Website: bh-photo
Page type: cross-sells
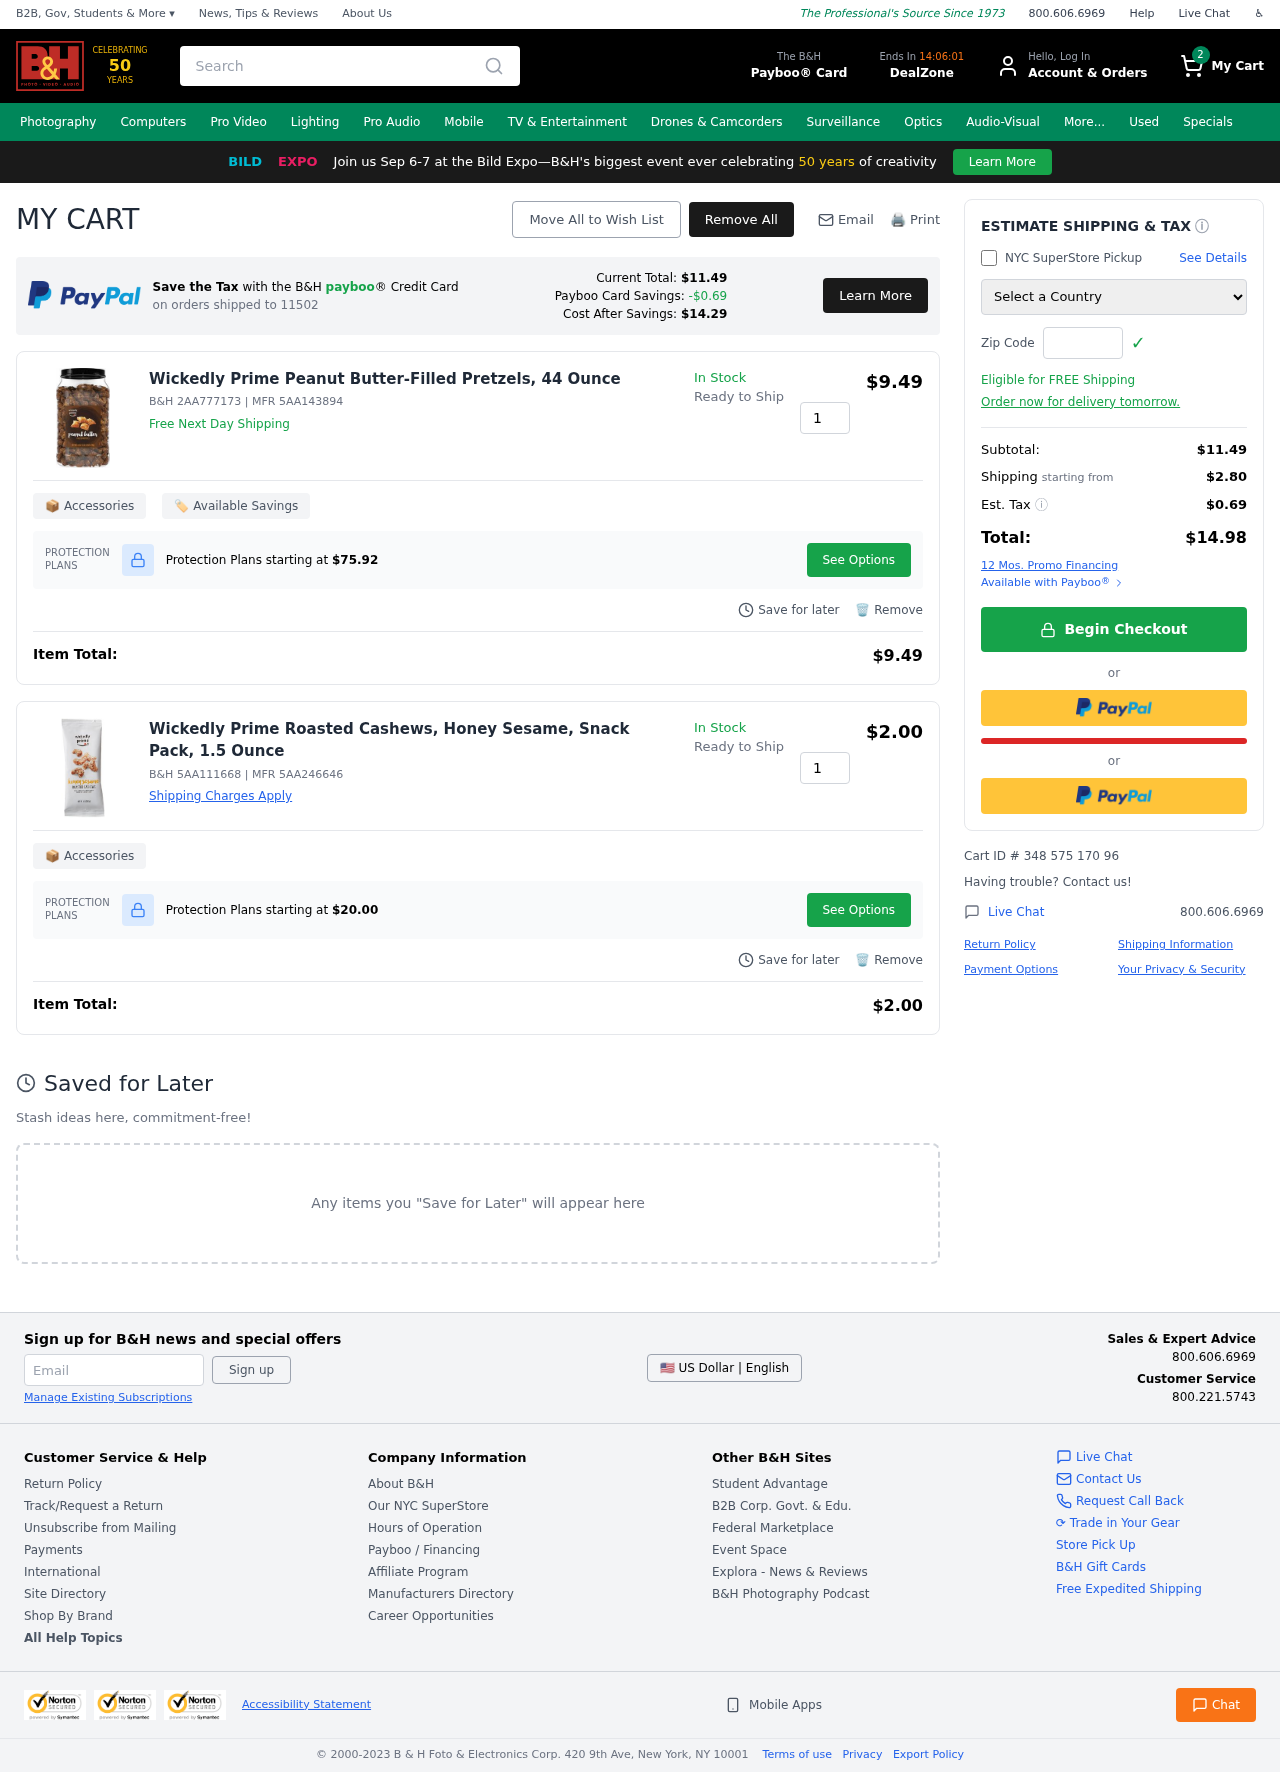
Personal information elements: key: PII_COUNTRY
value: United States
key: PII_POSTCODE
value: on orders shipped to 11502
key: PII_POSTCODE2
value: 66048
Product elements: key: PRODUCT1_NAME
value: Wickedly Prime Peanut Butter-Filled Pretzels, 44 Ounce
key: PRODUCT1_PRICE
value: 9.49
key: PRODUCT1_QUANTITY
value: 1
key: PRODUCT2_NAME
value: Wickedly Prime Roasted Cashews, Honey Sesame, Snack Pack, 1.5 Ounce
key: PRODUCT2_PRICE
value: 2
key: PRODUCT2_QUANTITY
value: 1
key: PRODUCT1_SKU
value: B&H 2AA777173
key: PRODUCT1_MFR
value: MFR 5AA143894
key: PRODUCT1_PROTECTION_PRICE
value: $75.92
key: PRODUCT1_ITEM_TOTAL
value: $9.49
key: PRODUCT2_SKU
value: B&H 5AA111668
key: PRODUCT2_MFR
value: MFR 5AA246646
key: PRODUCT2_PROTECTION_PRICE
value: $20.00
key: PRODUCT2_ITEM_TOTAL
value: $2.00
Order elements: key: ORDER_NUM_ITEMS
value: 2
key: PAYBOO_CURRENT_TOTAL
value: $11.49
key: ORDER_SUBTOTAL
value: $11.49
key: ORDER_SHIPPING_COST
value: $2.80
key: ORDER_TAX
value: $0.69
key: ORDER_TOTAL
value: $14.98
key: ORDER_ID
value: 348 575 170 96
Search elements: key: HEADER_SEARCH
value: Search
Other elements: key: PAYBOO_SAVINGS
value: -$0.69
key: PAYBOO_COST_AFTER_SAVINGS
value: $14.29